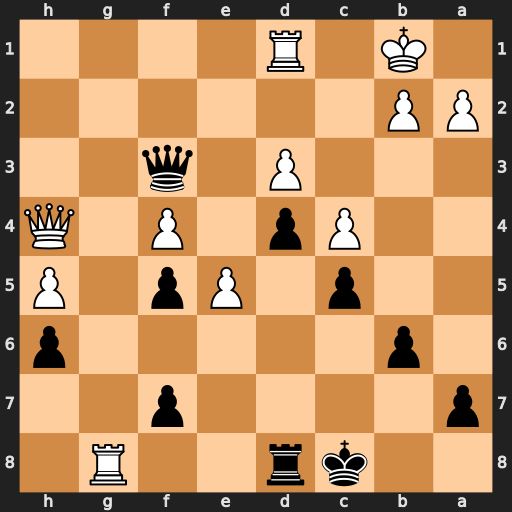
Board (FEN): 2kr2R1/p4p2/1p5p/2p1Pp1P/2Pp1P1Q/3P1q2/PP6/1K1R4
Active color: b
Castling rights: -
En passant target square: -
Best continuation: Qxd1#